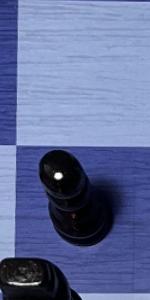
Label: Pawn_Black